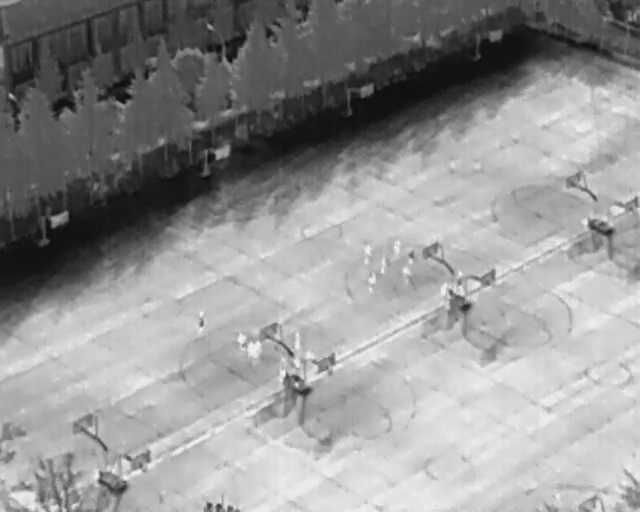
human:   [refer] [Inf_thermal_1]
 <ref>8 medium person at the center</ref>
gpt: <box>[[29, 62, 33, 63, 2], [56, 54, 59, 55, 2], [55, 49, 59, 50, 2], [60, 47, 63, 49, 2], [61, 52, 65, 54, 2], [35, 65, 39, 67, 2], [44, 65, 48, 66, 2], [37, 67, 41, 69, 2]]</box>

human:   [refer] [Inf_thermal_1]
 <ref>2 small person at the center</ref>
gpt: <box>[[58, 50, 61, 51, 2], [67, 56, 71, 57, 2]]</box>

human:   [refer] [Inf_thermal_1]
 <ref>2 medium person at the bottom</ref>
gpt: <box>[[42, 71, 45, 72, 2], [46, 69, 50, 71, 2]]</box>